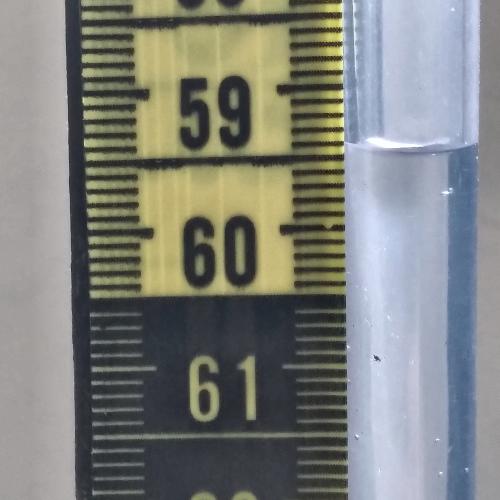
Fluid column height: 59.4 cm